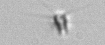
Label: Calciopappus